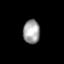
Tissue: prostate
Cell type: T cells
Senescence score: 0.343
Nuclear area (px): 393
Mean DAPI intensity: 160.631